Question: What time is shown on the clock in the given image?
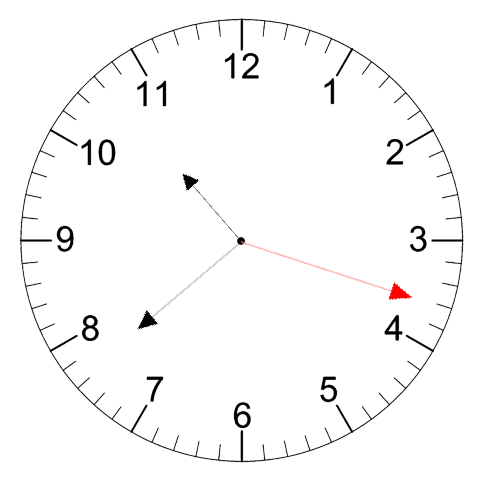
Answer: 10:38:18